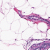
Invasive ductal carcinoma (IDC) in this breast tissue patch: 0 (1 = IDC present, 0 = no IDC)